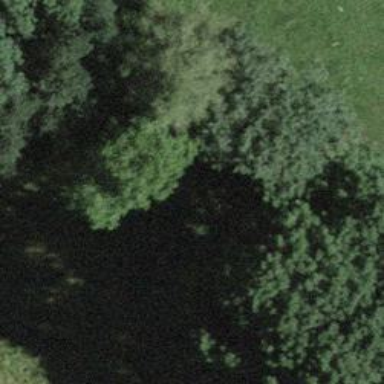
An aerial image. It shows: Row of trees in natural setting.